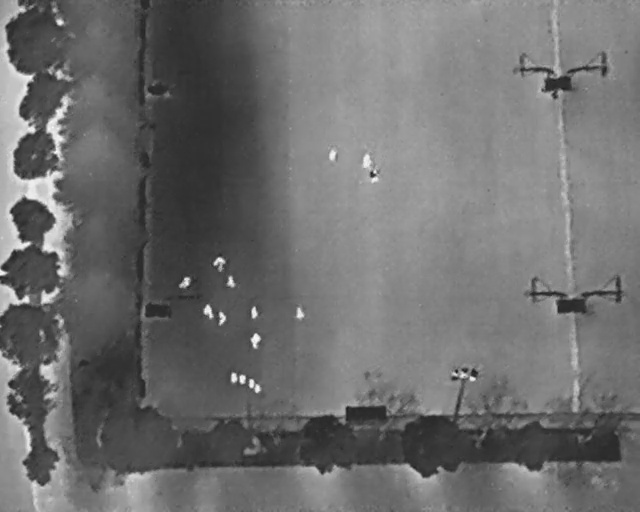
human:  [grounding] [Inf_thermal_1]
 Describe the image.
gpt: In the satellite image, there is  <ref>8 medium person </ref> <box>[[50, 29, 53, 31, 2], [55, 30, 58, 32, 2], [57, 33, 59, 35, 2], [32, 50, 35, 52, 2], [31, 59, 33, 61, 2], [33, 61, 35, 63, 2], [45, 60, 48, 62, 2], [38, 65, 41, 67, 2]]</box> located at center,  <ref>1 small person </ref> <box>[[27, 54, 29, 55, 35]]</box> located at left,  <ref>2 small person </ref> <box>[[34, 54, 36, 55, 2], [38, 60, 40, 61, 2]]</box> located at center.